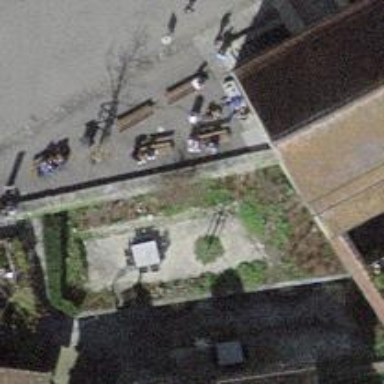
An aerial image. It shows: Brown bench.